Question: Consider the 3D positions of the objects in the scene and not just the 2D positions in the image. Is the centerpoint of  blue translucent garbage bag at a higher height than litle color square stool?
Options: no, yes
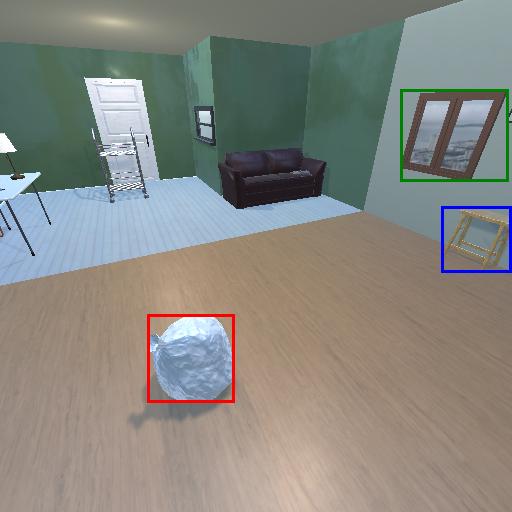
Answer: no